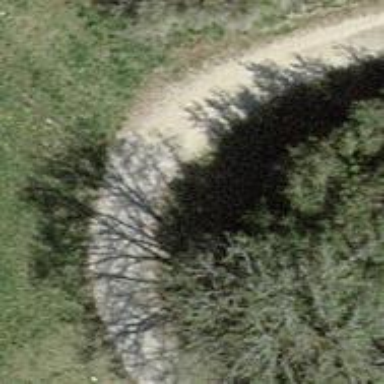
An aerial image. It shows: Unclassified road with asphalt surface and grade1 track type.